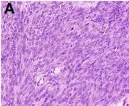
Microscopic characteristics and immunophenotypes of the primary tumor. (A) Spindle cells with cigar-shaped nuclei were arranged in a fascicular pattern. Tumor cells exhibited mild to moderate atypia [Hematoxylin-eosin staining:. X200.
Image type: pathology (h&e)